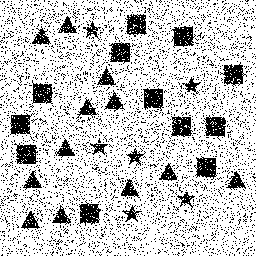
Squares: 12
Triangles: 12
Stars: 6
Total shapes: 30